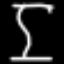
Label: hourglass